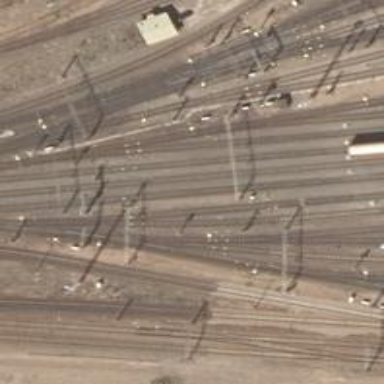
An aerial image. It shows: Rail yard with electrified contact lines for railway operations.